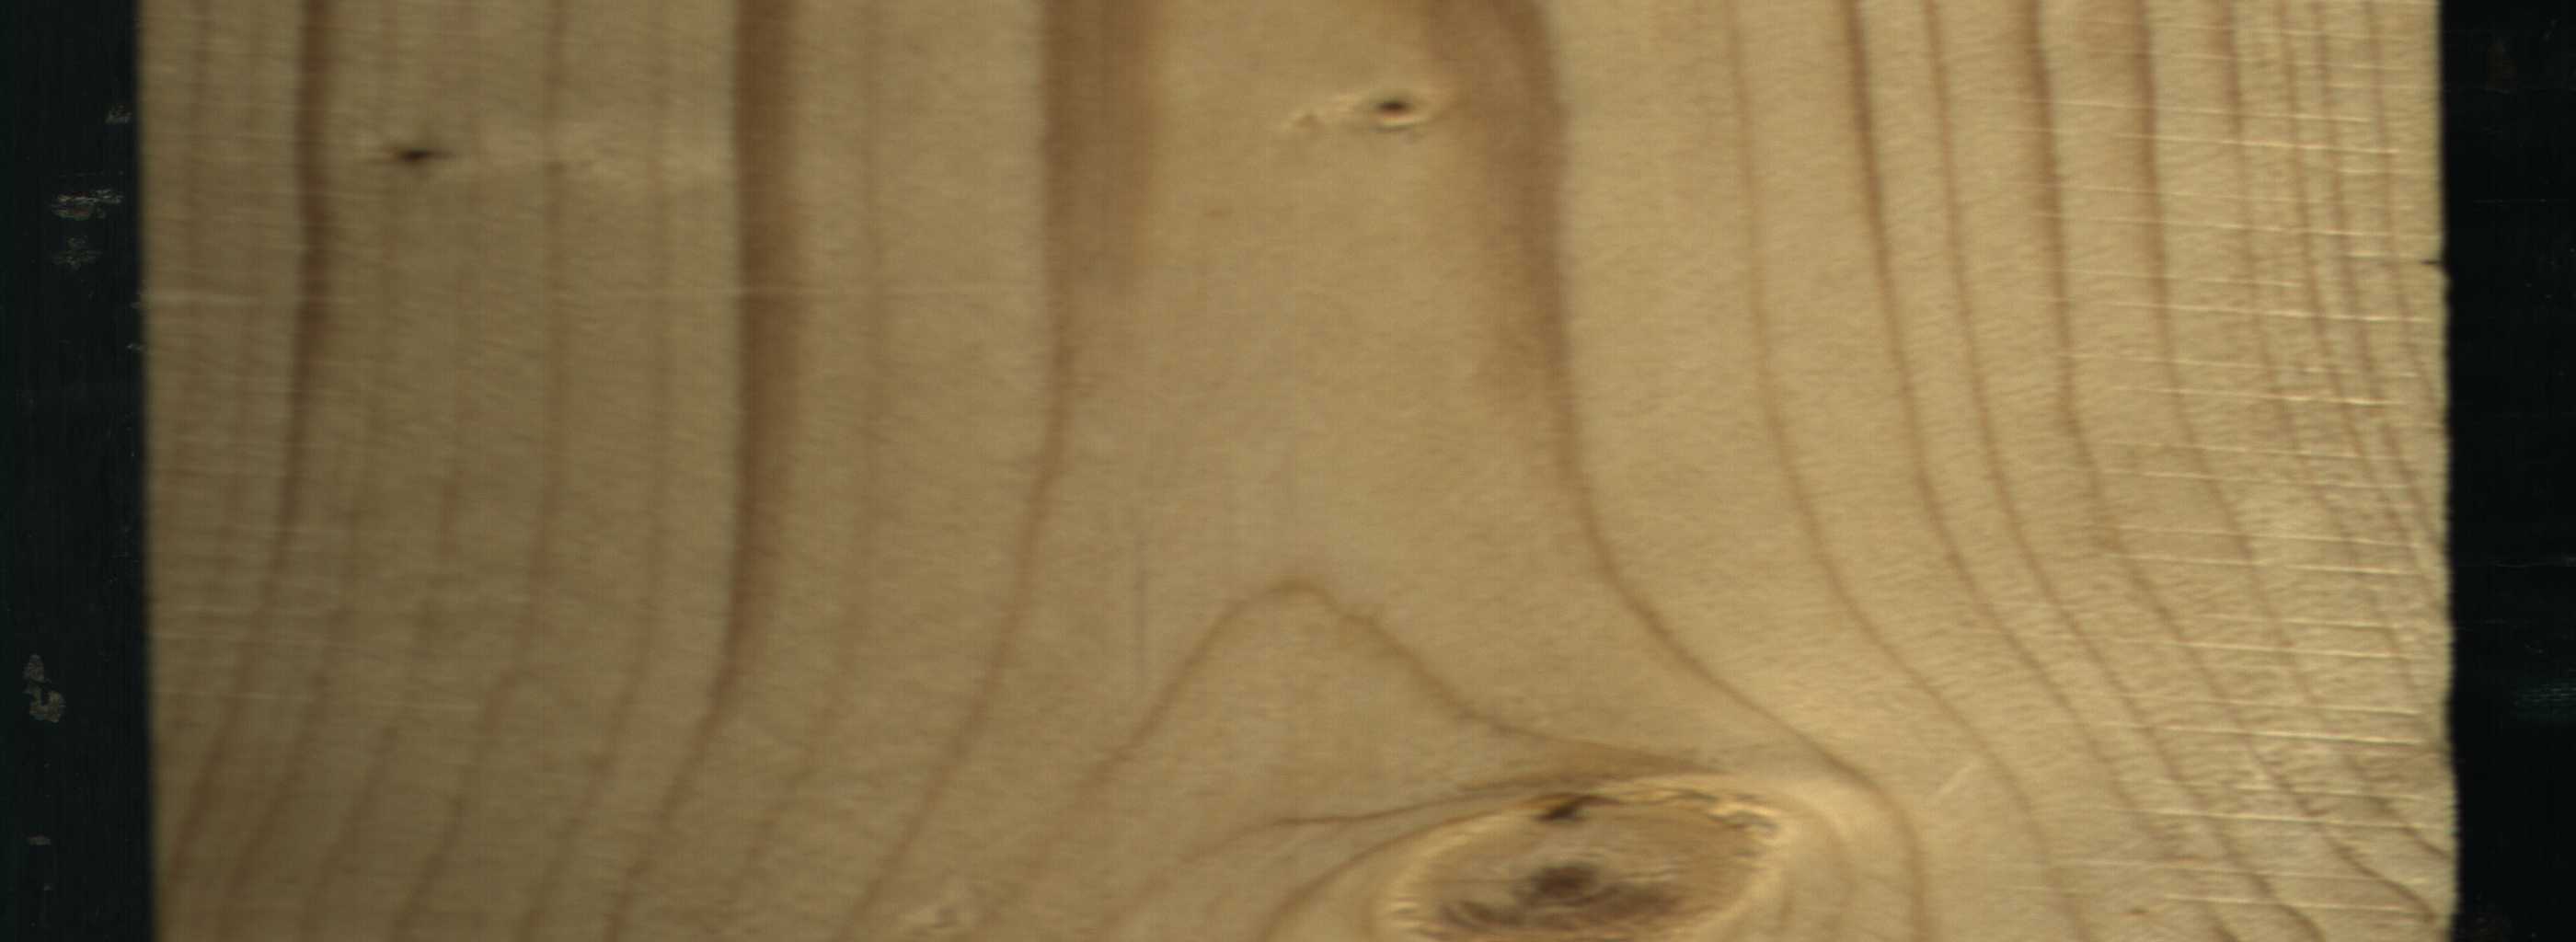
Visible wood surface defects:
Dead_Knot
Live_Knot
Live_Knot